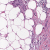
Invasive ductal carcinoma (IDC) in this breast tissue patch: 1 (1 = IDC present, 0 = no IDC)